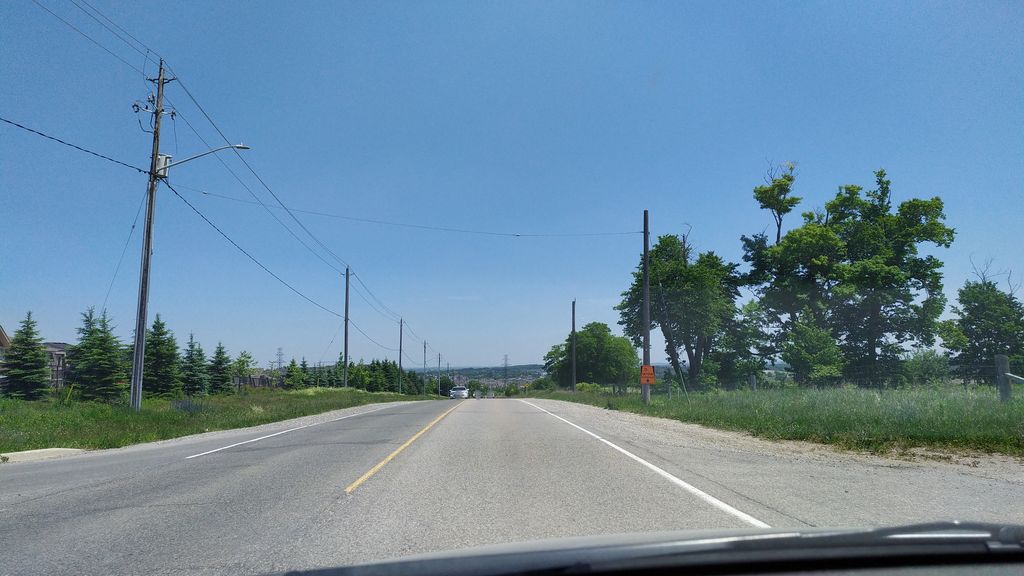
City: kitchener-waterloo